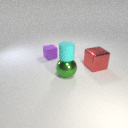
large green metal sphere below small cyan rubber cylinder